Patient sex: F
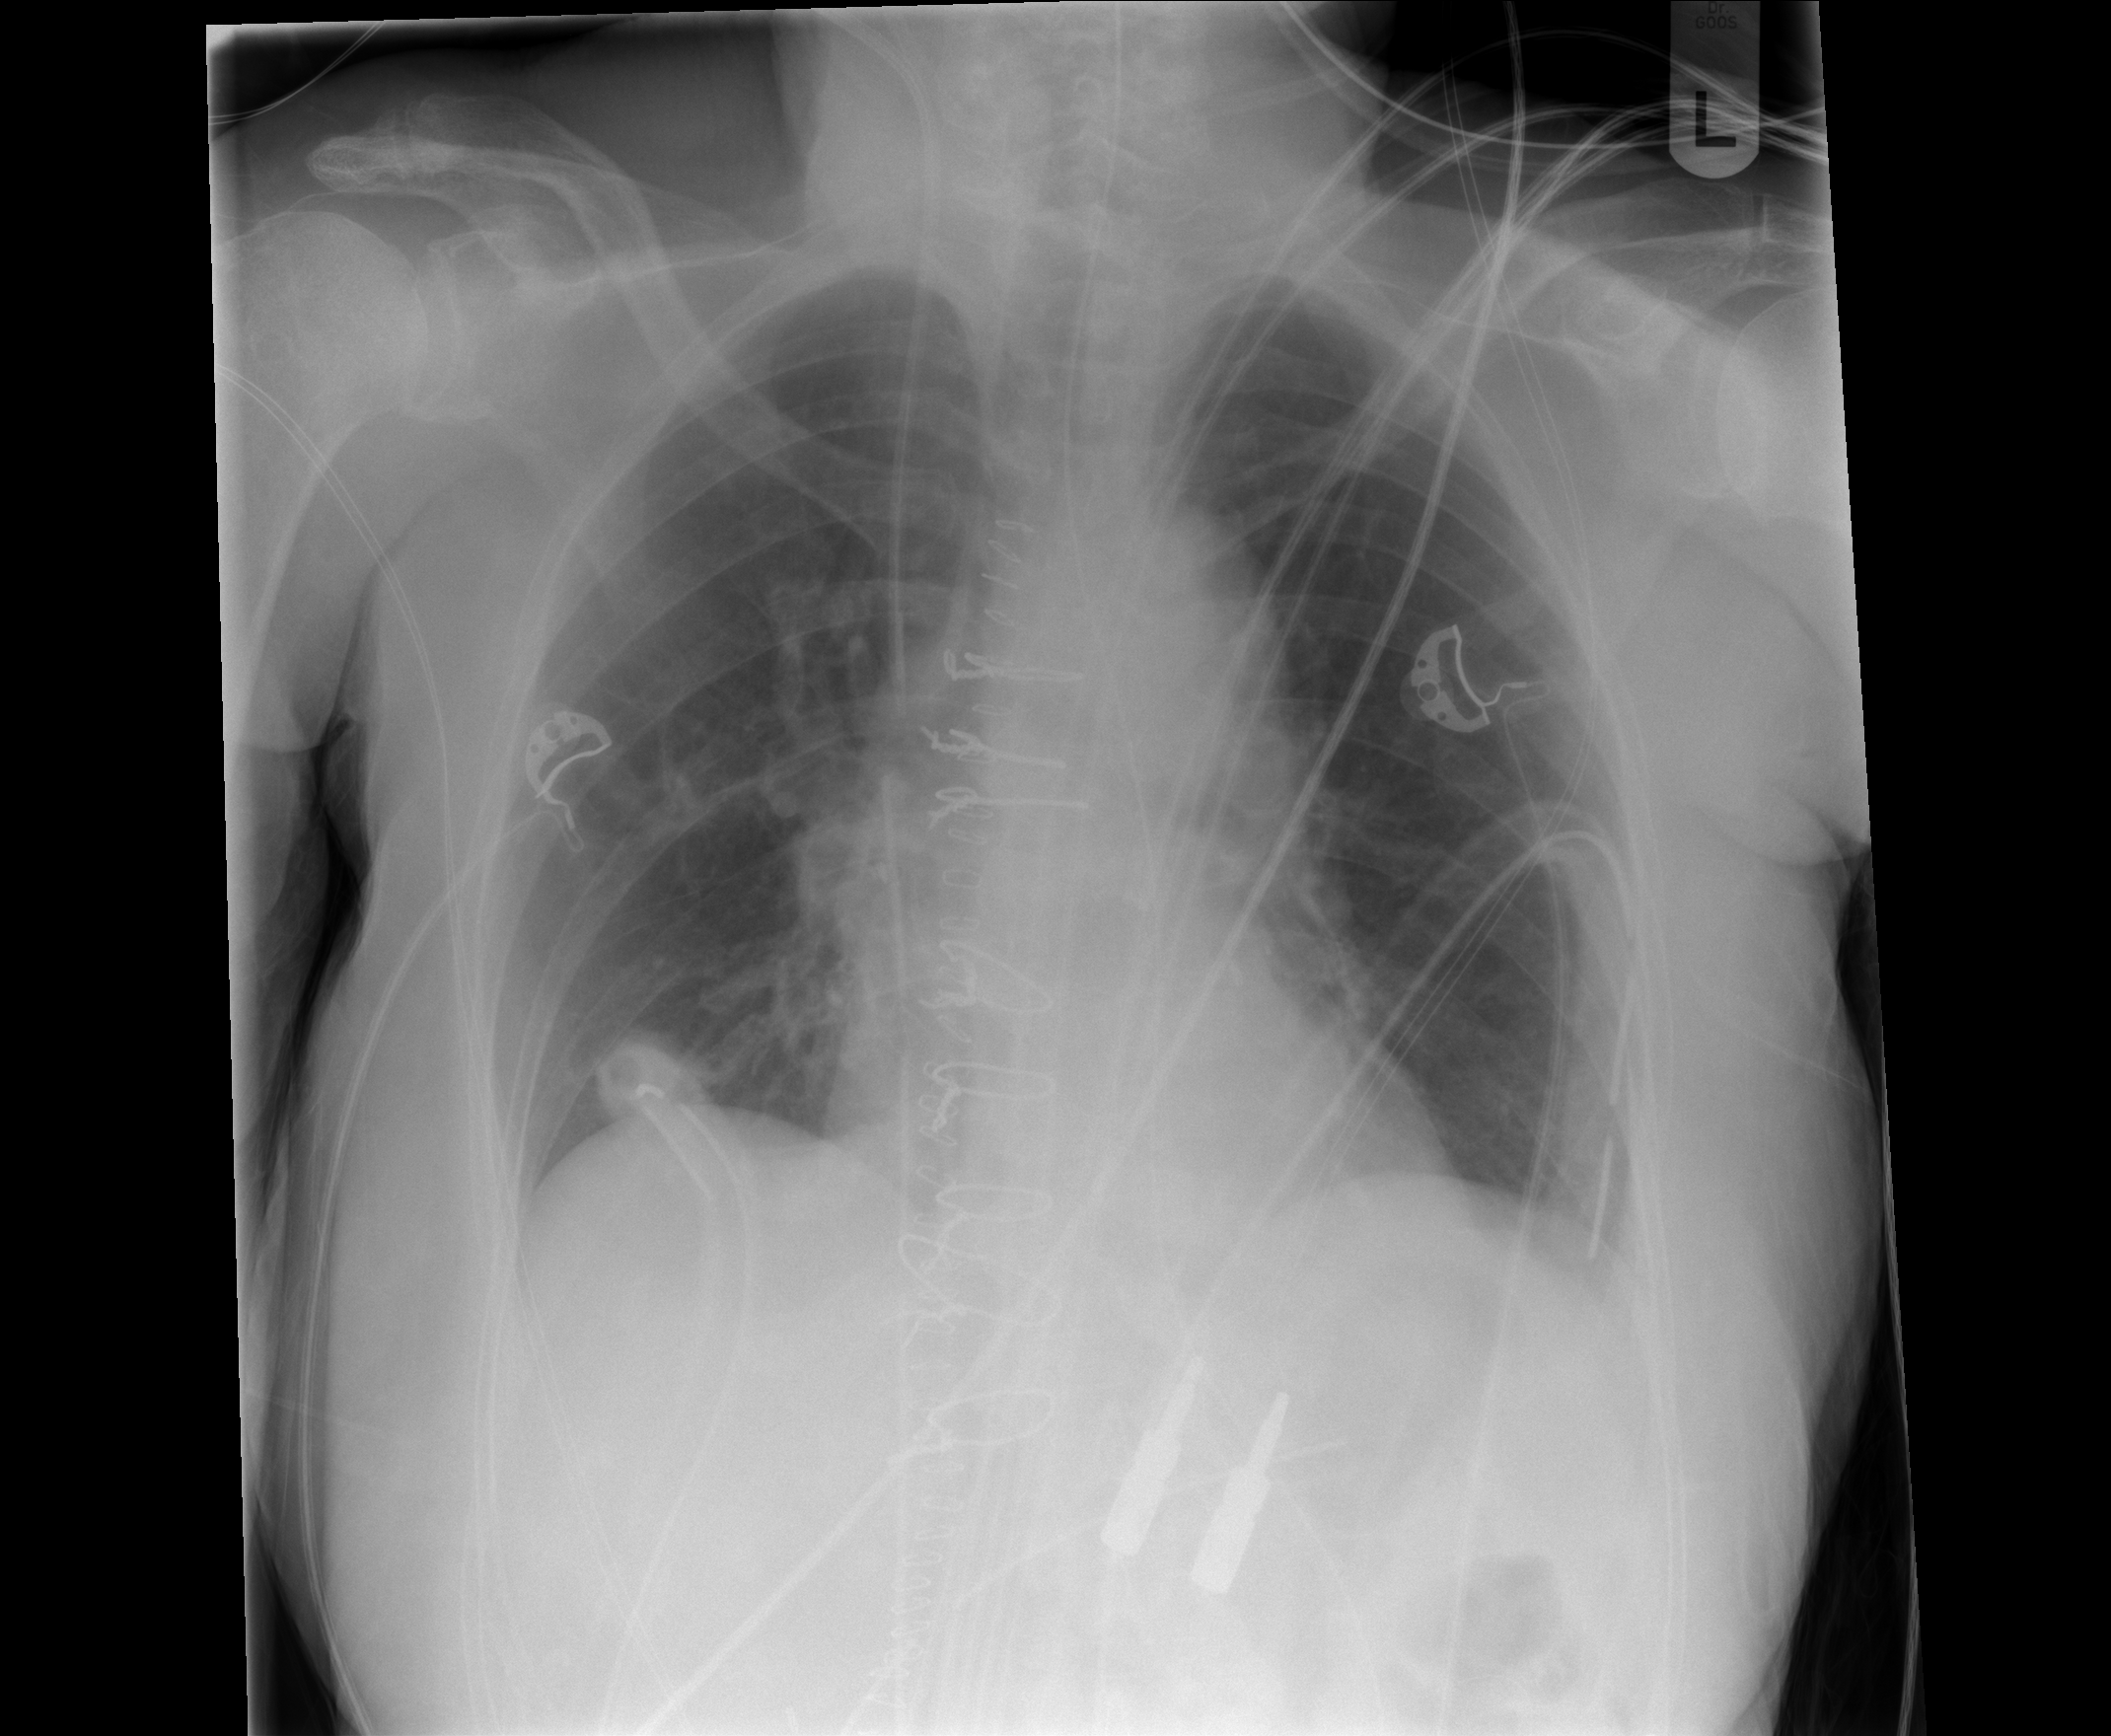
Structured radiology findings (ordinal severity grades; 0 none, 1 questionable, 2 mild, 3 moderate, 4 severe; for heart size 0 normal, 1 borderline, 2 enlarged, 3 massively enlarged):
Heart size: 0
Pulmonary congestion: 0
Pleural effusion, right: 0
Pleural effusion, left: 0
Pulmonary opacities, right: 0
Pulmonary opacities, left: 0
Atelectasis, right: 1
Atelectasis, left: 0